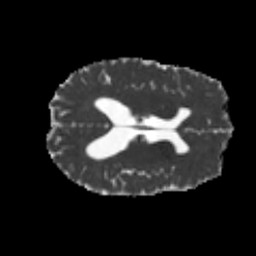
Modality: MD
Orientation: axial
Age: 20
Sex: male
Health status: healthy
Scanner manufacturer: philips
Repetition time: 7.39 s
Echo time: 0.08599 s